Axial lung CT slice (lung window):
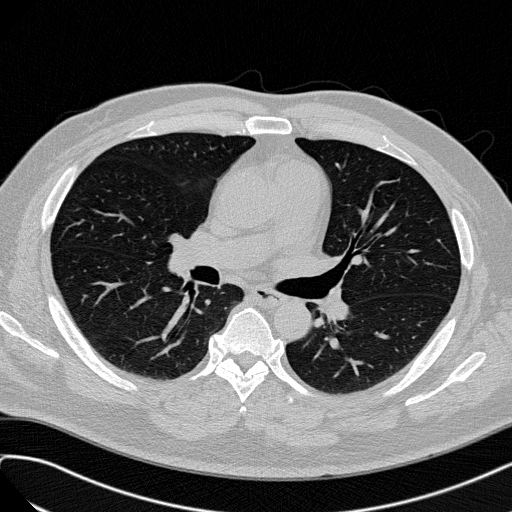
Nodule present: no